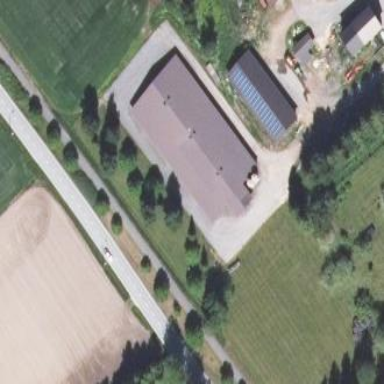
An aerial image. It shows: Farm auxiliary building.